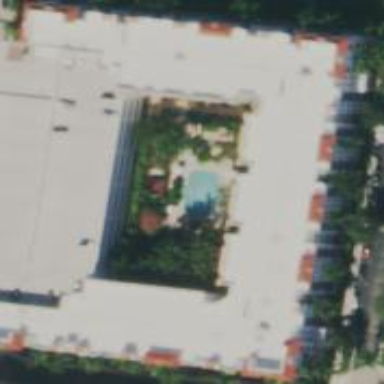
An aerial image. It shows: Image showing building with apartments.